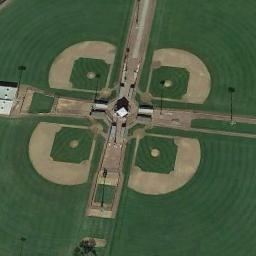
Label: baseball_diamond